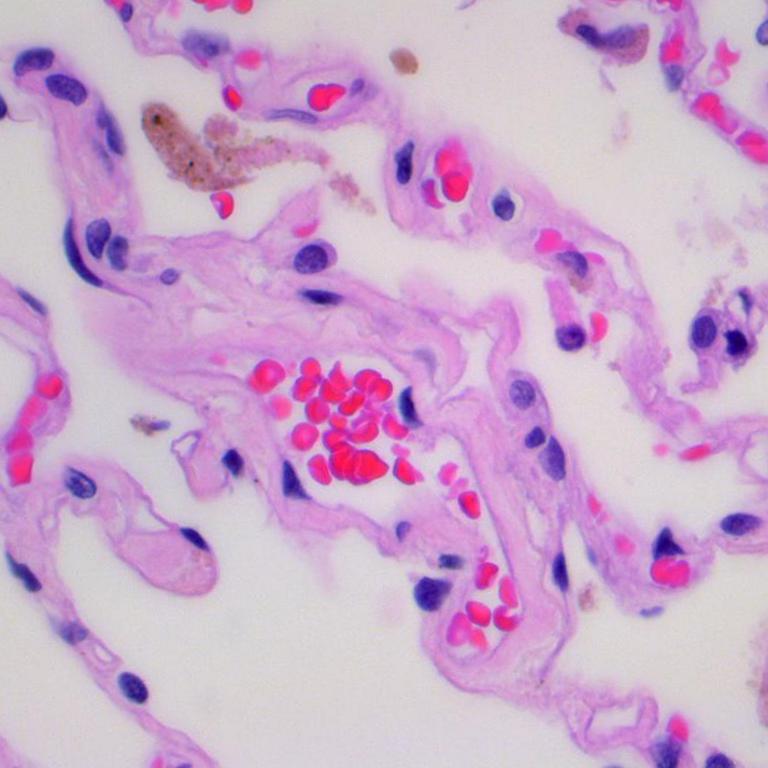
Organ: lung
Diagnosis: benign